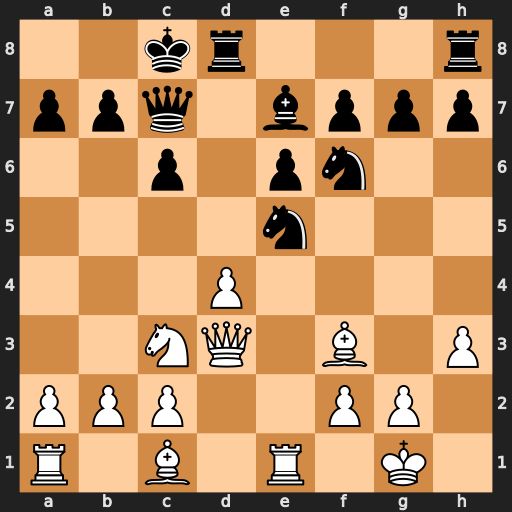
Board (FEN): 2kr3r/ppq1bppp/2p1pn2/4n3/3P4/2NQ1B1P/PPP2PP1/R1B1R1K1
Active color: w
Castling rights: -
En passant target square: -
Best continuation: Rxe5 Qxe5 dxe5